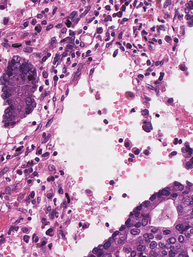
Tumor epithelial tissue: yes
Tumor-associated stroma tissue: yes
Normal tissue: no